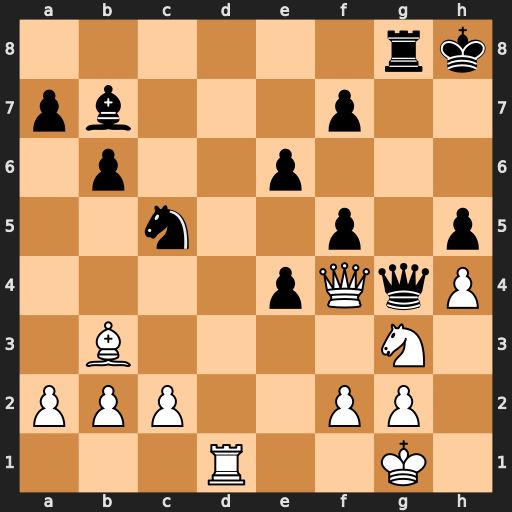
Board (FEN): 6rk/pb3p2/1p2p3/2n2p1p/4pQqP/1B4N1/PPP2PP1/3R2K1
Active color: w
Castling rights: -
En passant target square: -
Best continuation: Qh6#